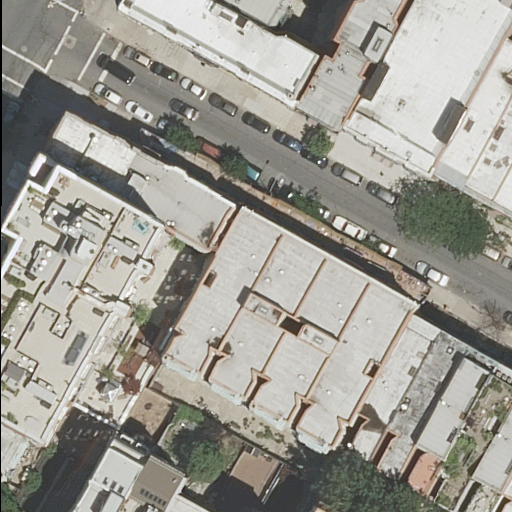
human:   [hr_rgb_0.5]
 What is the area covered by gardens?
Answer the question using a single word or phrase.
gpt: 244m2

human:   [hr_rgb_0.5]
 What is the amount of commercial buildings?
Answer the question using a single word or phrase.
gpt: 0

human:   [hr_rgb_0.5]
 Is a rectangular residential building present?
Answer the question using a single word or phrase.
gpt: yes

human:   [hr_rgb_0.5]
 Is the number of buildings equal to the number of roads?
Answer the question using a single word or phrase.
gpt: no

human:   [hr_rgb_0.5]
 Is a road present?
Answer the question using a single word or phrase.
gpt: yes

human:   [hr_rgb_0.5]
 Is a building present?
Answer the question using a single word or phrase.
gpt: yes

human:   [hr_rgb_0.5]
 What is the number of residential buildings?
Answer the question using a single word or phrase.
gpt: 25

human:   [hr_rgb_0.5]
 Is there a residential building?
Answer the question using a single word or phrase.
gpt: yes

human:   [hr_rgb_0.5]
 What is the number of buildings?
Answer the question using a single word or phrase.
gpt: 25

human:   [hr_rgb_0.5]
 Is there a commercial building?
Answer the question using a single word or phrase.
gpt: no

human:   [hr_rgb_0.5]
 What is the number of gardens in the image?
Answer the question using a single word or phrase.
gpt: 1

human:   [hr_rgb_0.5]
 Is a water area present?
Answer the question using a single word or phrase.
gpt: no

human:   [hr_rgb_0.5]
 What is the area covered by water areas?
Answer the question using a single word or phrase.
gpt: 0m2

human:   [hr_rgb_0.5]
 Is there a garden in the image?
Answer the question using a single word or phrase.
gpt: yes

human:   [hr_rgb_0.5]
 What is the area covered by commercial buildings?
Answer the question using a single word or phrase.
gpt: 0m2

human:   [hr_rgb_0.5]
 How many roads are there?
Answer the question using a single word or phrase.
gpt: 2

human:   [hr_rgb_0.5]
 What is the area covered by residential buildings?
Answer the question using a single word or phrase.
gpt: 5788m2

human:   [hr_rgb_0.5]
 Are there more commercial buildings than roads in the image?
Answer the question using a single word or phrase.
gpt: no

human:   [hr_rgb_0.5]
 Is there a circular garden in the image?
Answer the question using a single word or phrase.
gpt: no

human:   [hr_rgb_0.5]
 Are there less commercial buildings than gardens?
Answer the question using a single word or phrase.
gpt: yes

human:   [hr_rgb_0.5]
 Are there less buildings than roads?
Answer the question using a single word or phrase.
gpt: no

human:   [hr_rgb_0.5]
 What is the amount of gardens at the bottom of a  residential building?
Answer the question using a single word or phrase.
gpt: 1

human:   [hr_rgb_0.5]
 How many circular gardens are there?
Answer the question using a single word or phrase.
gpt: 0

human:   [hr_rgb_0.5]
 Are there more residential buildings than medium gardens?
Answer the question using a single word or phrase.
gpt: yes

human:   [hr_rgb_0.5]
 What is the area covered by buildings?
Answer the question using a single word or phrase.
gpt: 5788m2

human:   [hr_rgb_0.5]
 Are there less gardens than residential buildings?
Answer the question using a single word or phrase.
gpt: yes

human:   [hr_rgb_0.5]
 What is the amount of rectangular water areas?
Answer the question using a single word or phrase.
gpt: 0

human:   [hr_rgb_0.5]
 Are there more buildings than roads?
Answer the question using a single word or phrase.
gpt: yes

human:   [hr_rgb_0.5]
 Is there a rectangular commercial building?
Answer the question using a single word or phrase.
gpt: no

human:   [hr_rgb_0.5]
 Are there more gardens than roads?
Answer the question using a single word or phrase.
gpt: no

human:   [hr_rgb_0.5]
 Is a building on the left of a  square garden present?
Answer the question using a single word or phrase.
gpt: no

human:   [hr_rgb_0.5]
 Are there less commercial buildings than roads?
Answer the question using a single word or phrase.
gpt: yes

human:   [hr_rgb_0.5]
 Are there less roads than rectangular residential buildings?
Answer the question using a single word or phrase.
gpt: yes

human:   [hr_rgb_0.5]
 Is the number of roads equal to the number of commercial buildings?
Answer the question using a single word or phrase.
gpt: no

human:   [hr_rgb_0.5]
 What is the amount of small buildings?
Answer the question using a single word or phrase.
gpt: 10

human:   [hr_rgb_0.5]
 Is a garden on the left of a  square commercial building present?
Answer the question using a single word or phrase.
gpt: no

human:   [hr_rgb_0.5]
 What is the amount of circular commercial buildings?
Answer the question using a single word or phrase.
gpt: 0

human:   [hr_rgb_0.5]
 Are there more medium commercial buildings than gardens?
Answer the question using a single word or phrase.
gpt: no

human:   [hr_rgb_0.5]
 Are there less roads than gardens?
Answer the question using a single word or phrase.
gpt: no

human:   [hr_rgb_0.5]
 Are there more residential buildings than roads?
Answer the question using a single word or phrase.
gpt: yes

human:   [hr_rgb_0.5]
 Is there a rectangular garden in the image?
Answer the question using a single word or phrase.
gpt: yes

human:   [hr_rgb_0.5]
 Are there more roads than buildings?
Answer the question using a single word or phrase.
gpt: no

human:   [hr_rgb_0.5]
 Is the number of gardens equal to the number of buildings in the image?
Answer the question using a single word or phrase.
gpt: no

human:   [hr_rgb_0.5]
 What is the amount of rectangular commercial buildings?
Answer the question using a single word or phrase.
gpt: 0

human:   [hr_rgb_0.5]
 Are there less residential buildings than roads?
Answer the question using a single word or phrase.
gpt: no

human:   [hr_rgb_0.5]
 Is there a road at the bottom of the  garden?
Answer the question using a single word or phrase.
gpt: no

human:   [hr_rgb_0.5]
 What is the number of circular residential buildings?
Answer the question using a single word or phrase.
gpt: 0

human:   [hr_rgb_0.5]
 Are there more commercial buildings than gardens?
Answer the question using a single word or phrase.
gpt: no

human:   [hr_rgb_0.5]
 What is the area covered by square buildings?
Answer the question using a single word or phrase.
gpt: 0m2

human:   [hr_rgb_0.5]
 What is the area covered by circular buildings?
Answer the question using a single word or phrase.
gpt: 0m2

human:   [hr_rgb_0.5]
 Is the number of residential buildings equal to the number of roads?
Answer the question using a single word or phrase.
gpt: no

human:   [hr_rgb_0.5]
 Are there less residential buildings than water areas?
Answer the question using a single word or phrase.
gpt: no

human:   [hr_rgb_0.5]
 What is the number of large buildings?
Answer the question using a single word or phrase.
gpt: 2

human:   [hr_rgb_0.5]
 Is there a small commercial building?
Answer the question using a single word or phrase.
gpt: no

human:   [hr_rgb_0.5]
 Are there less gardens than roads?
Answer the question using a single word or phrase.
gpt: yes

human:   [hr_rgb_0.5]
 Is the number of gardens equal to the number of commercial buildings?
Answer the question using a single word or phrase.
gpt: no

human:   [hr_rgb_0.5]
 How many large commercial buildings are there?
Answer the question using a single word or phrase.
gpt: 0

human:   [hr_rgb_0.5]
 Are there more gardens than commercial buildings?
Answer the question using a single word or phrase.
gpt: yes

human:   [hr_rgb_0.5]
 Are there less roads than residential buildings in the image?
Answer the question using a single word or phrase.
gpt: yes

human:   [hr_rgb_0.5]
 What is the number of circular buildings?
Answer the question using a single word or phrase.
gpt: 0

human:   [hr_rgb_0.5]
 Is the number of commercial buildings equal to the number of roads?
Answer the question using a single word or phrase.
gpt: no

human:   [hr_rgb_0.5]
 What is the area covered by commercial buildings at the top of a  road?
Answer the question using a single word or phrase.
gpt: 0m2

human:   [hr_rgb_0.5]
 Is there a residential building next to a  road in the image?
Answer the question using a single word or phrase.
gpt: yes

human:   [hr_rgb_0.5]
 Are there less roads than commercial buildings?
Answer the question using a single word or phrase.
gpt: no